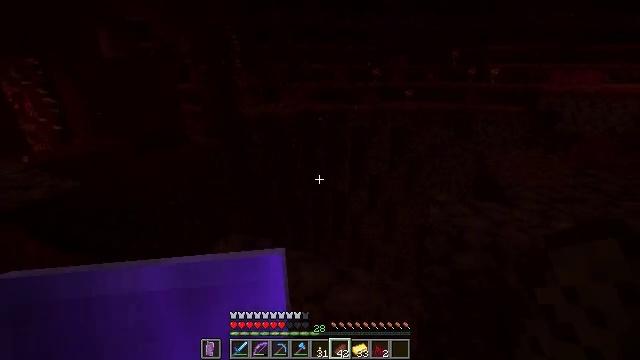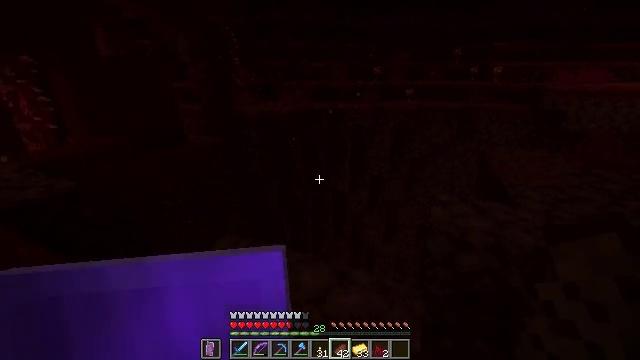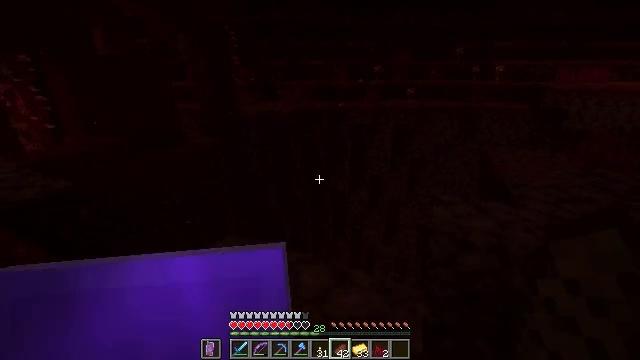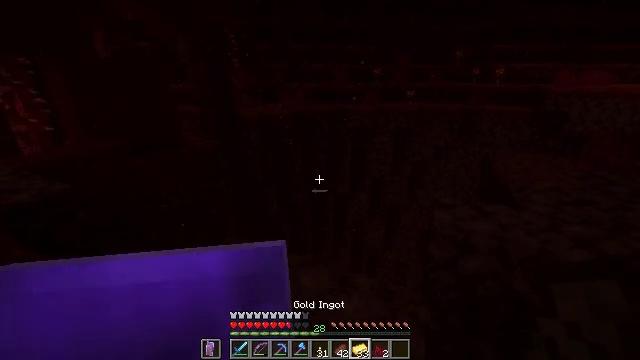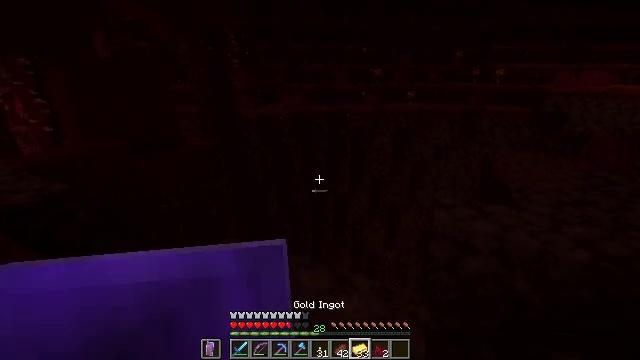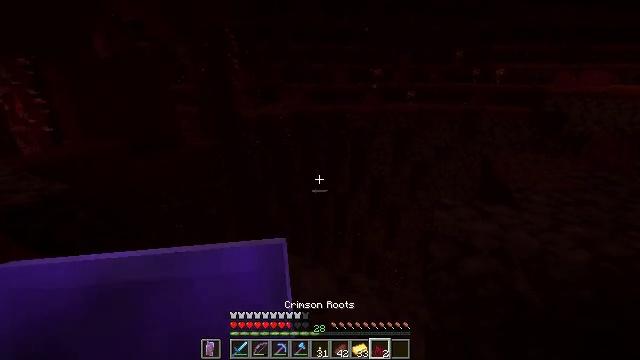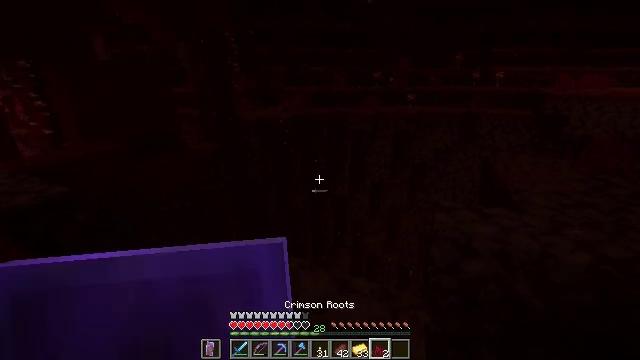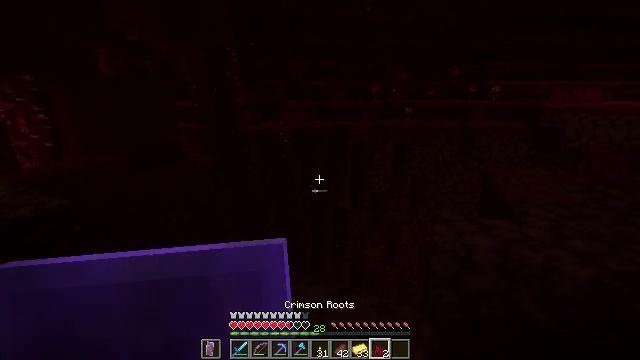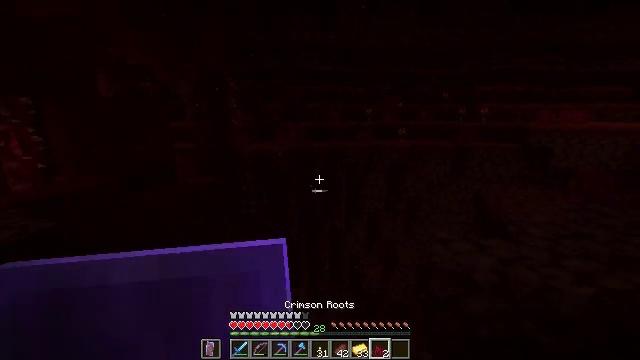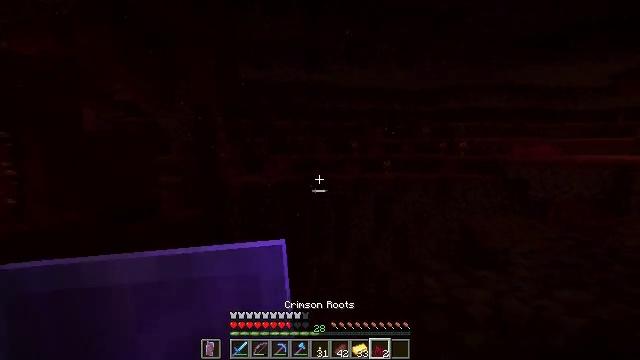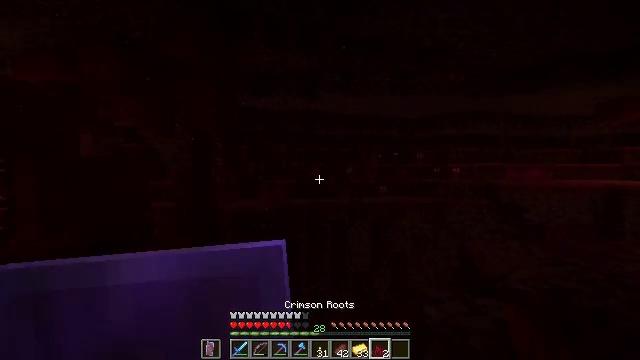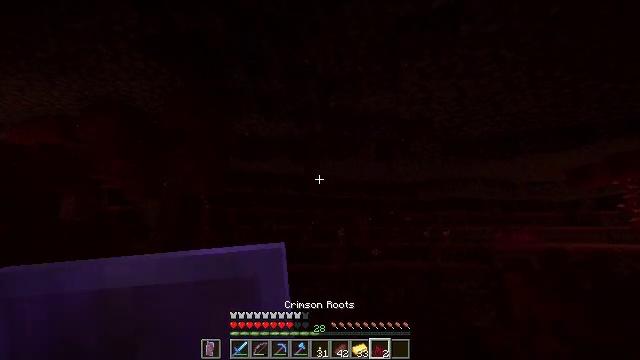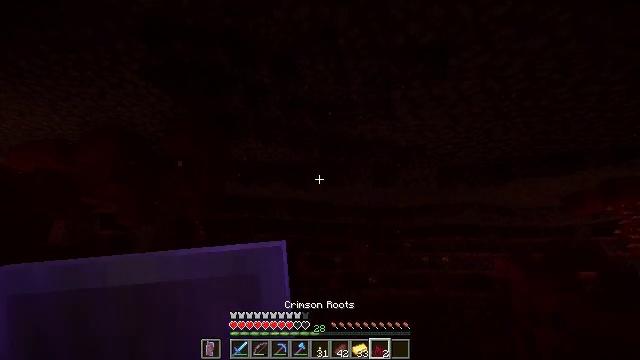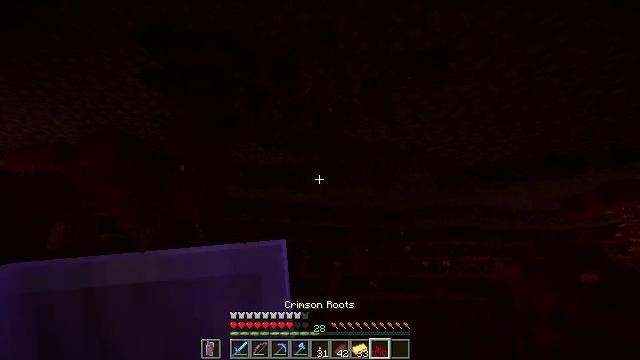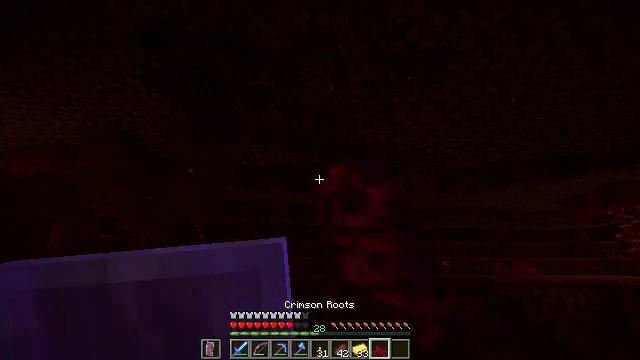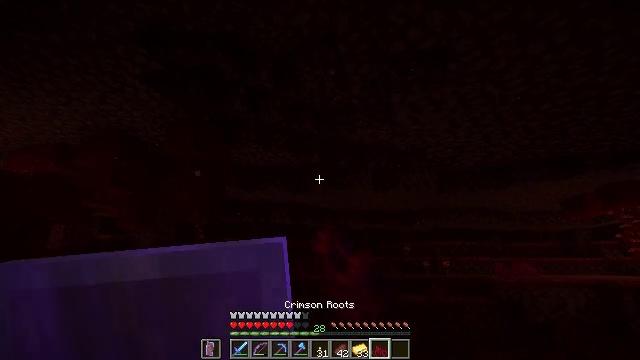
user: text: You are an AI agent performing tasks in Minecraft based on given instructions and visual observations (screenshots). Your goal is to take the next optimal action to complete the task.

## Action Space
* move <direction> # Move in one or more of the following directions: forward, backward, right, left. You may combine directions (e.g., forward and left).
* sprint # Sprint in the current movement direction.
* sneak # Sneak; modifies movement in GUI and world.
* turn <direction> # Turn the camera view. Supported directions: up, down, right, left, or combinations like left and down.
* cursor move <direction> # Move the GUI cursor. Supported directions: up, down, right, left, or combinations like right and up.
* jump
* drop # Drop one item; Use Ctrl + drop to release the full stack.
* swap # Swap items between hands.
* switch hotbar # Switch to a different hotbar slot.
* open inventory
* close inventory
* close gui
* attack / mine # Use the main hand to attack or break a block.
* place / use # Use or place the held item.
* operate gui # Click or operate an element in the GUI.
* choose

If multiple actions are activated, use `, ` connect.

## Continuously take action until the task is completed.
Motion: motion action
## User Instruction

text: Remove crimson roots from the inventory.
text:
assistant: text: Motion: no_op
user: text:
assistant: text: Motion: no_op
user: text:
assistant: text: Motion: no_op
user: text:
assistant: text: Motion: no_op
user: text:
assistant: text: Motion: no_op
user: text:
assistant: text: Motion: no_op
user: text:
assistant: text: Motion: turn up
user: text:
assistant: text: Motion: turn right and up
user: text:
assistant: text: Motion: turn right and up
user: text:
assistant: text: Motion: turn up
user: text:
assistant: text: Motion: turn right and up
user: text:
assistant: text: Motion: turn up
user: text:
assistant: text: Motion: drop
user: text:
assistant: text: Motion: drop
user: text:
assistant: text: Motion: drop
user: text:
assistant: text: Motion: no_op
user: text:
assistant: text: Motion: no_op
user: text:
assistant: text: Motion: no_op
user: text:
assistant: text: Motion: no_op
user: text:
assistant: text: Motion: no_op
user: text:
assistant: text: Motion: no_op
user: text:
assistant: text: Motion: no_op
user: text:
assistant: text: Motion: no_op
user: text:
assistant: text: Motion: no_op
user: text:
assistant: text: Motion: no_op
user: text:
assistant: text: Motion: drop
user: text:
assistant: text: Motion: drop
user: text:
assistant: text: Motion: drop
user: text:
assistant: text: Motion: no_op
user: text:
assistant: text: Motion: no_op